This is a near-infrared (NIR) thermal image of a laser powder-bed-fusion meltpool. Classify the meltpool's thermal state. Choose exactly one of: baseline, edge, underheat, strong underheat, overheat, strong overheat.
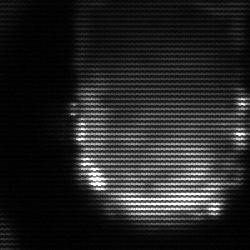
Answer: baseline